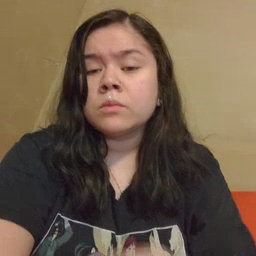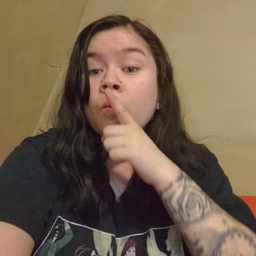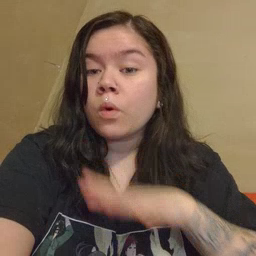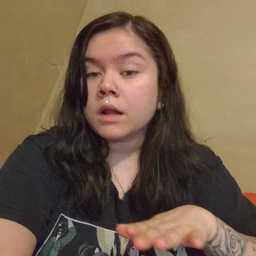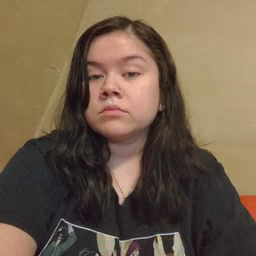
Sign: quiet